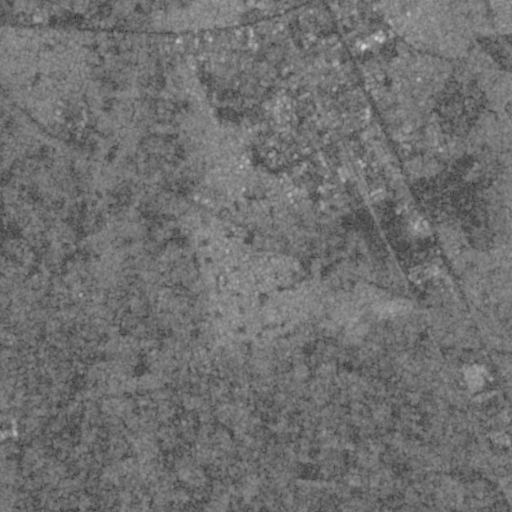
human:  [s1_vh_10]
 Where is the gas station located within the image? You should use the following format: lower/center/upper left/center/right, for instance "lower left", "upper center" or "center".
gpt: The gas station is located in the upper right of the image.
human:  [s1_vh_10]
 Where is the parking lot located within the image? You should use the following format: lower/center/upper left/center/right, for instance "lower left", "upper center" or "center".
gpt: The parking lot is located in the upper right of the image.
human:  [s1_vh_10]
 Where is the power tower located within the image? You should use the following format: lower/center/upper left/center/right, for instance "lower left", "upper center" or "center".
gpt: There is no power tower in the image.

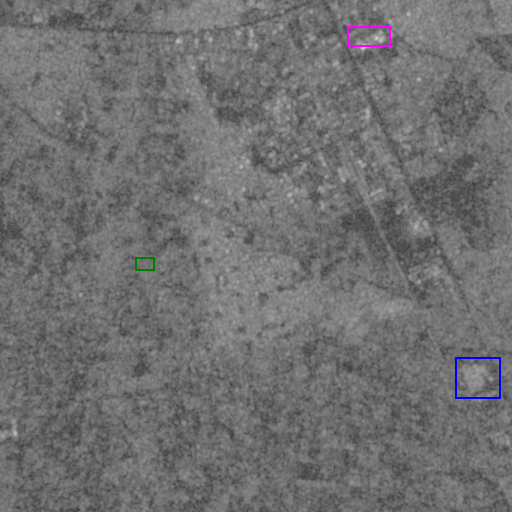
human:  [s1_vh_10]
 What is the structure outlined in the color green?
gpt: The structure outlined in green is a park.
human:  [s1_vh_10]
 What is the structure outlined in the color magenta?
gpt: The structure outlined in magenta is a parking lot.
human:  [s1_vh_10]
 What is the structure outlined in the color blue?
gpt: The structure outlined in blue is a power substation.
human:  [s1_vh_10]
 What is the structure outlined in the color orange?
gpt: There is no orange outline.